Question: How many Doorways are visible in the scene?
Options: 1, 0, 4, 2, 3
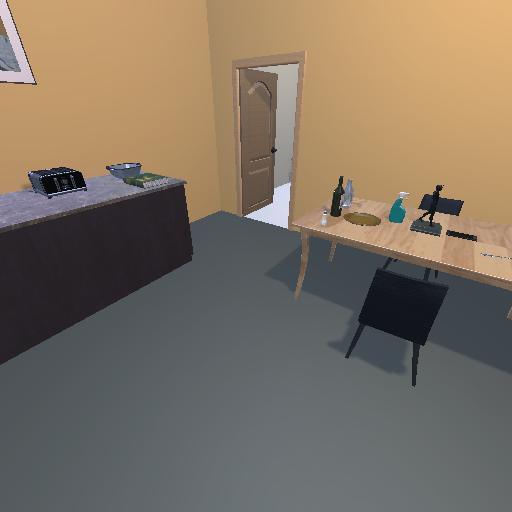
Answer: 1